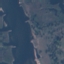
Label: River